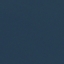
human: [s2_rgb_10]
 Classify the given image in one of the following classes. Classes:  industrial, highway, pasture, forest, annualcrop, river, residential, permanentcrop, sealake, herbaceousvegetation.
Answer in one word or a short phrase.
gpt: SeaLake